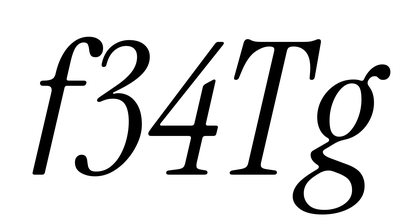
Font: InstrumentSerif-Italic